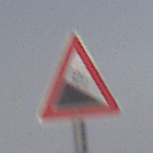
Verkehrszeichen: Gefaelle10
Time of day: MorningAfternoon
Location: Outdoor (Nature)
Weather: PartlyCloudy
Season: NotSpecified
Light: Natural